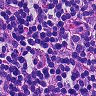
Metastatic tissue present: no